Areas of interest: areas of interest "Residential Area"
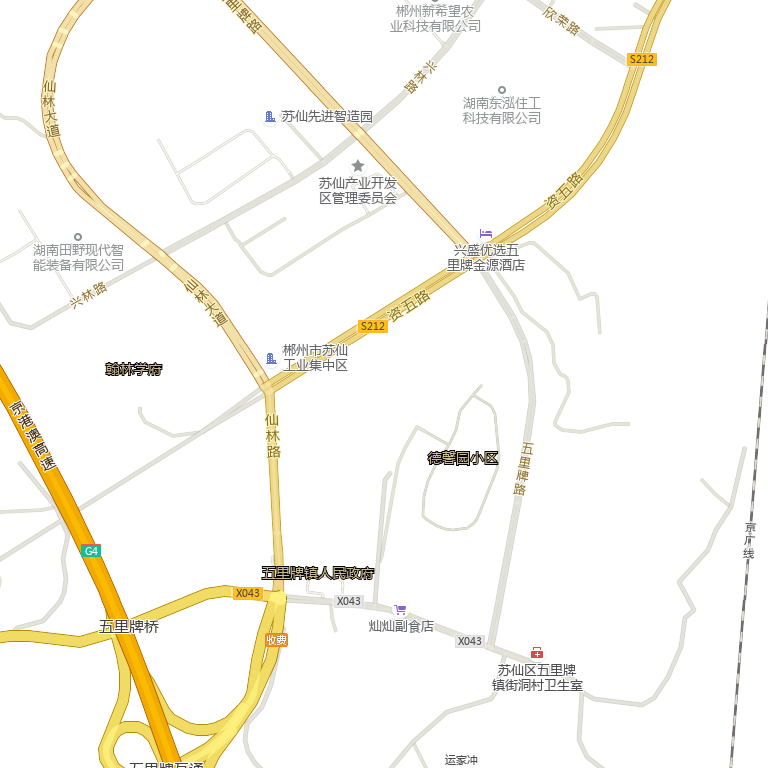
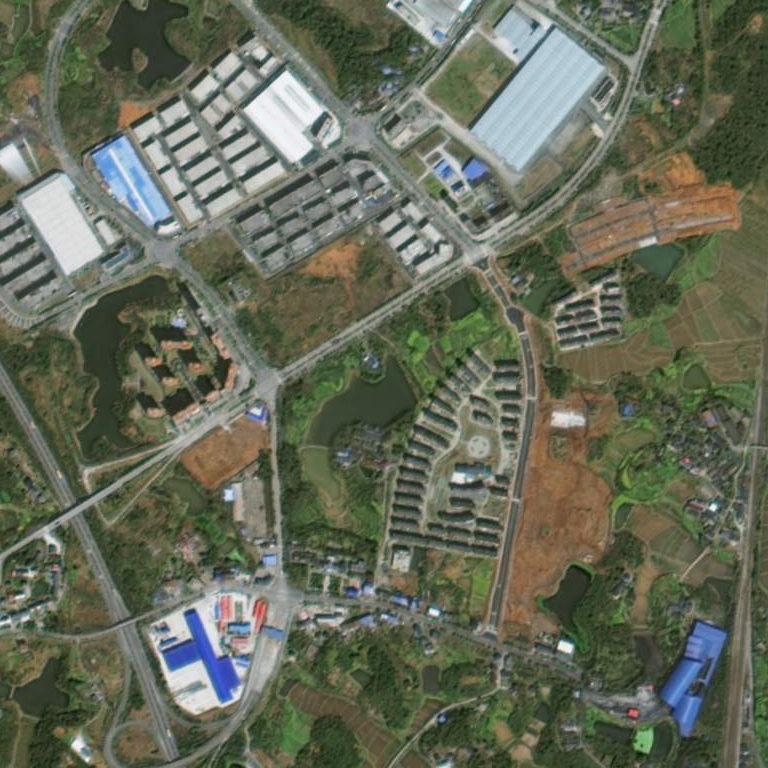